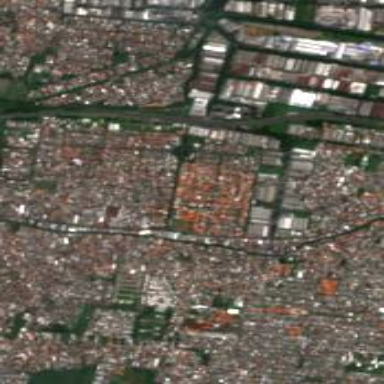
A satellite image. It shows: Residential area.